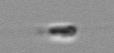
Label: flagellate_morphotype3